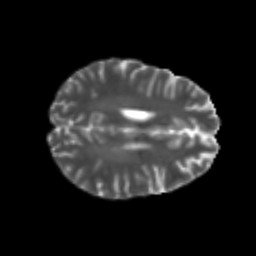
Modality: T2w
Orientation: axial
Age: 22
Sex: female
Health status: healthy
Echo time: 0.074 s